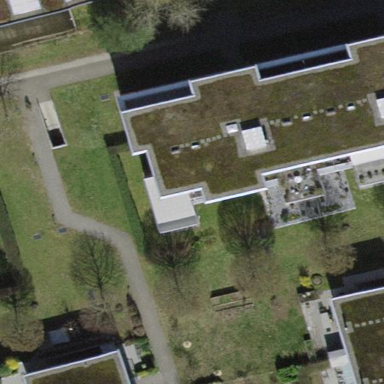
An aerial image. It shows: Flat-roofed apartment building.